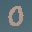
Label: 0